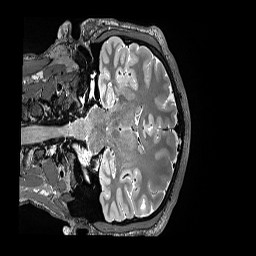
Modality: T2w
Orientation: coronal
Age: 21
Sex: male
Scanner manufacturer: siemens
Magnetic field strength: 3 T
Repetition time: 3.2 s
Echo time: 0.564 s